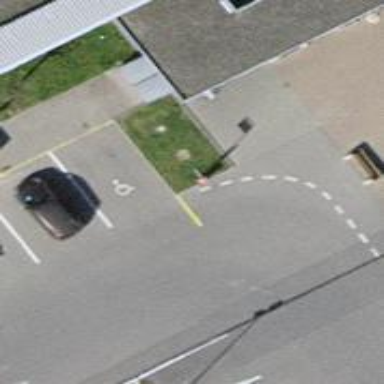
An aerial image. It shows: Bus stop with sheltered platform for public transport.